Breast ultrasound image
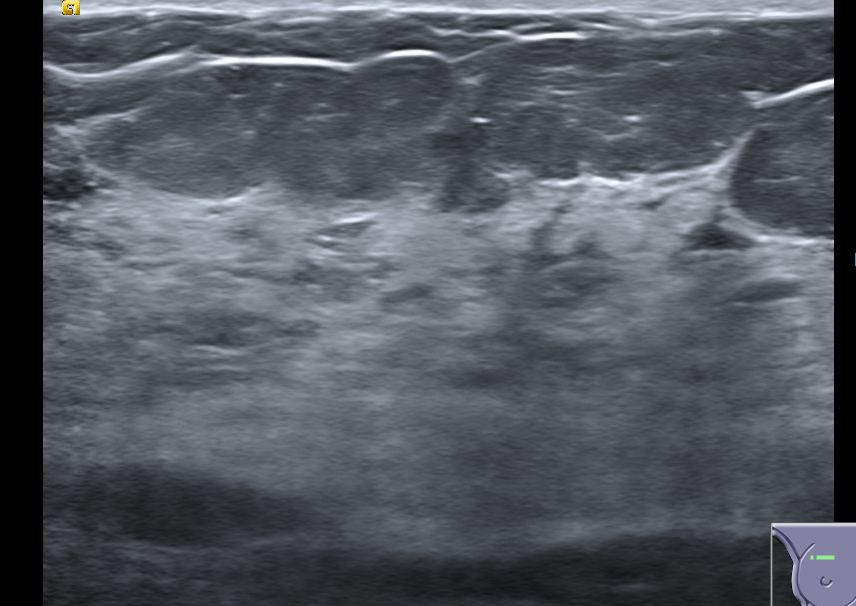
Diagnosis: normal